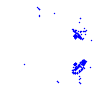
Particle: proton